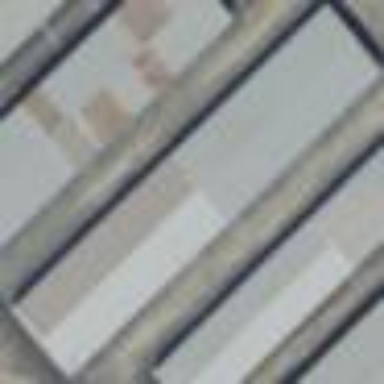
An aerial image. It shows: Building used for storage rental.